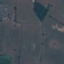
Land use / land cover: Pasture